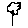
Label: flower